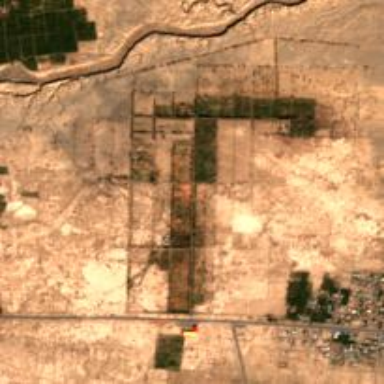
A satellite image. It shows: Orchard filled with evergreen broadleaved date palms.